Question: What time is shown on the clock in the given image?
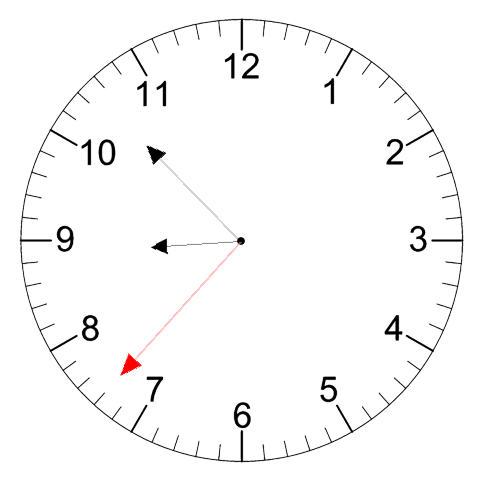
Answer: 08:52:37